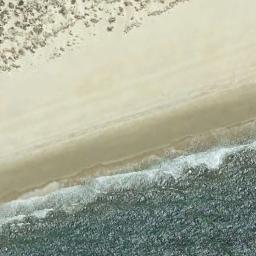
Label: beach